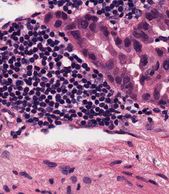
Tumor epithelial tissue: yes
Tumor-associated stroma tissue: yes
Normal tissue: no